Question: I have my textarea data called from db, which data expected to show in new line without '<br />' along, how can I break the '<br />' and show in textarea into a new line?
My database column is stored as 'hello<br />world' exactly as well.

Thanks.
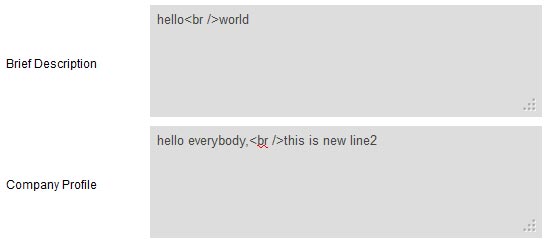
Answer: use:
'''
$text = 'This is some text<br />With a line break in it';
$text = str_replace('<br />', "
", $text);
// Outputs:
This is some text
with a line break in it
'''
Make sure the '
' parameter in str_replace is between double quotes. It wont work between single quotes.